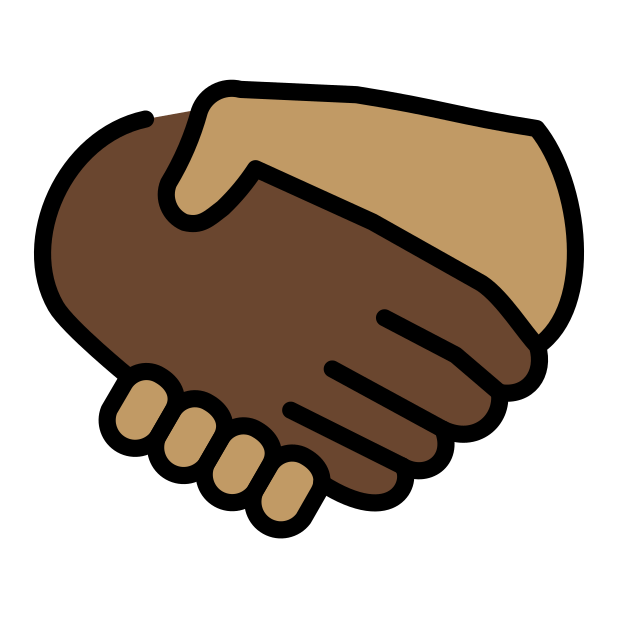
handshake: dark skin tone, medium skin tone